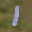
Label: 1